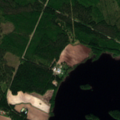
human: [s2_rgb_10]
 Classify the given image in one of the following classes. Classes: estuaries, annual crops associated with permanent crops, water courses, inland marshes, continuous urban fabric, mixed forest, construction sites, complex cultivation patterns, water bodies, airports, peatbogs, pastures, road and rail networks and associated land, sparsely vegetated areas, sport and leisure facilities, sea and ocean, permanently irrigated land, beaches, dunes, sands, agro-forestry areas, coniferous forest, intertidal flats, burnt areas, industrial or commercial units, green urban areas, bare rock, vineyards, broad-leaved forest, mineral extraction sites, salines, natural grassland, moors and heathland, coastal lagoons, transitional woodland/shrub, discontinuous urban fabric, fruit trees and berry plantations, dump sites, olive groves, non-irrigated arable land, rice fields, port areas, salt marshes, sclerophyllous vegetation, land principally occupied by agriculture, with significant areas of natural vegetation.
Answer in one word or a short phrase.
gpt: coniferous forest, mixed forest, water bodies